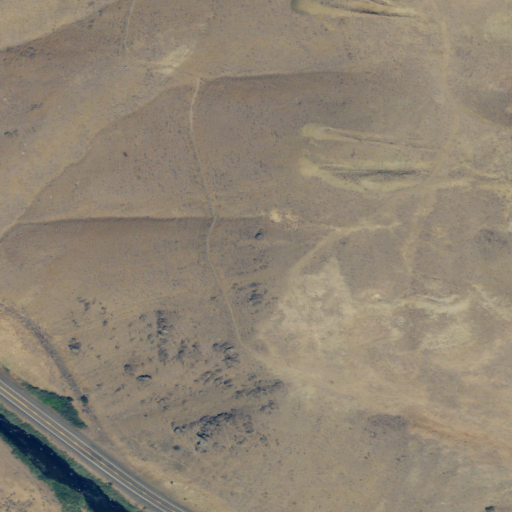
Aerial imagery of valley in Oregon named Murray Gulch containing shrub, grassland, low intensity development, and medium intensity development